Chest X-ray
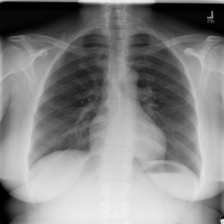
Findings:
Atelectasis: negative
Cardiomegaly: negative
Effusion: negative
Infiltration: negative
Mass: negative
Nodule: negative
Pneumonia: negative
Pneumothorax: negative
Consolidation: negative
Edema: negative
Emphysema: negative
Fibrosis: negative
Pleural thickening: negative
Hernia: negative